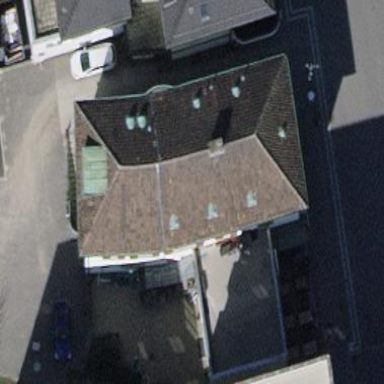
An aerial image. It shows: Restaurant in building.